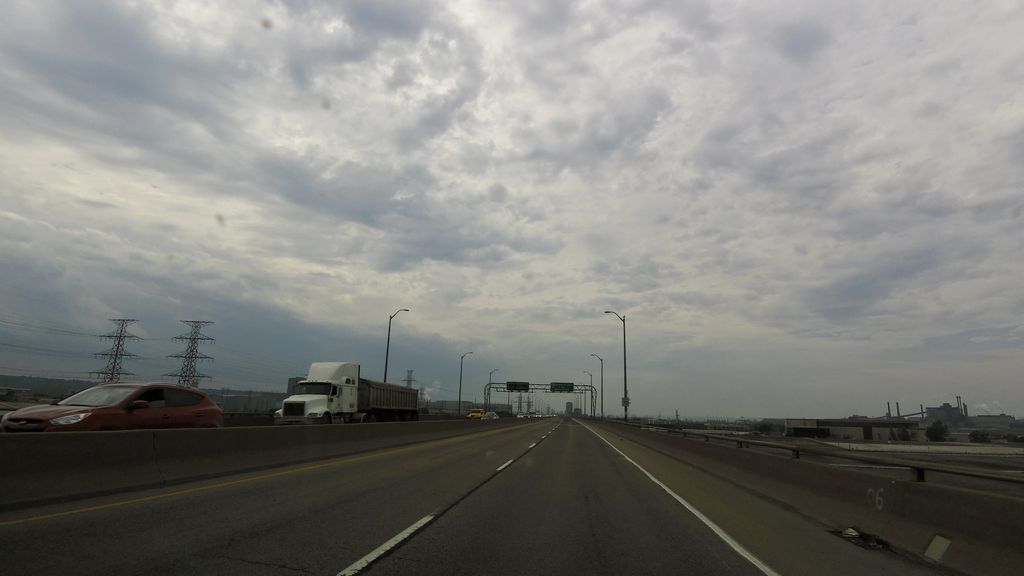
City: hamilton